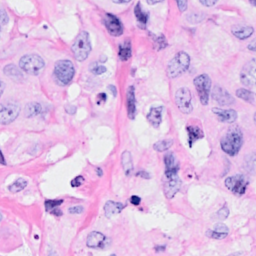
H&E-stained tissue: Breast